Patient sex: M
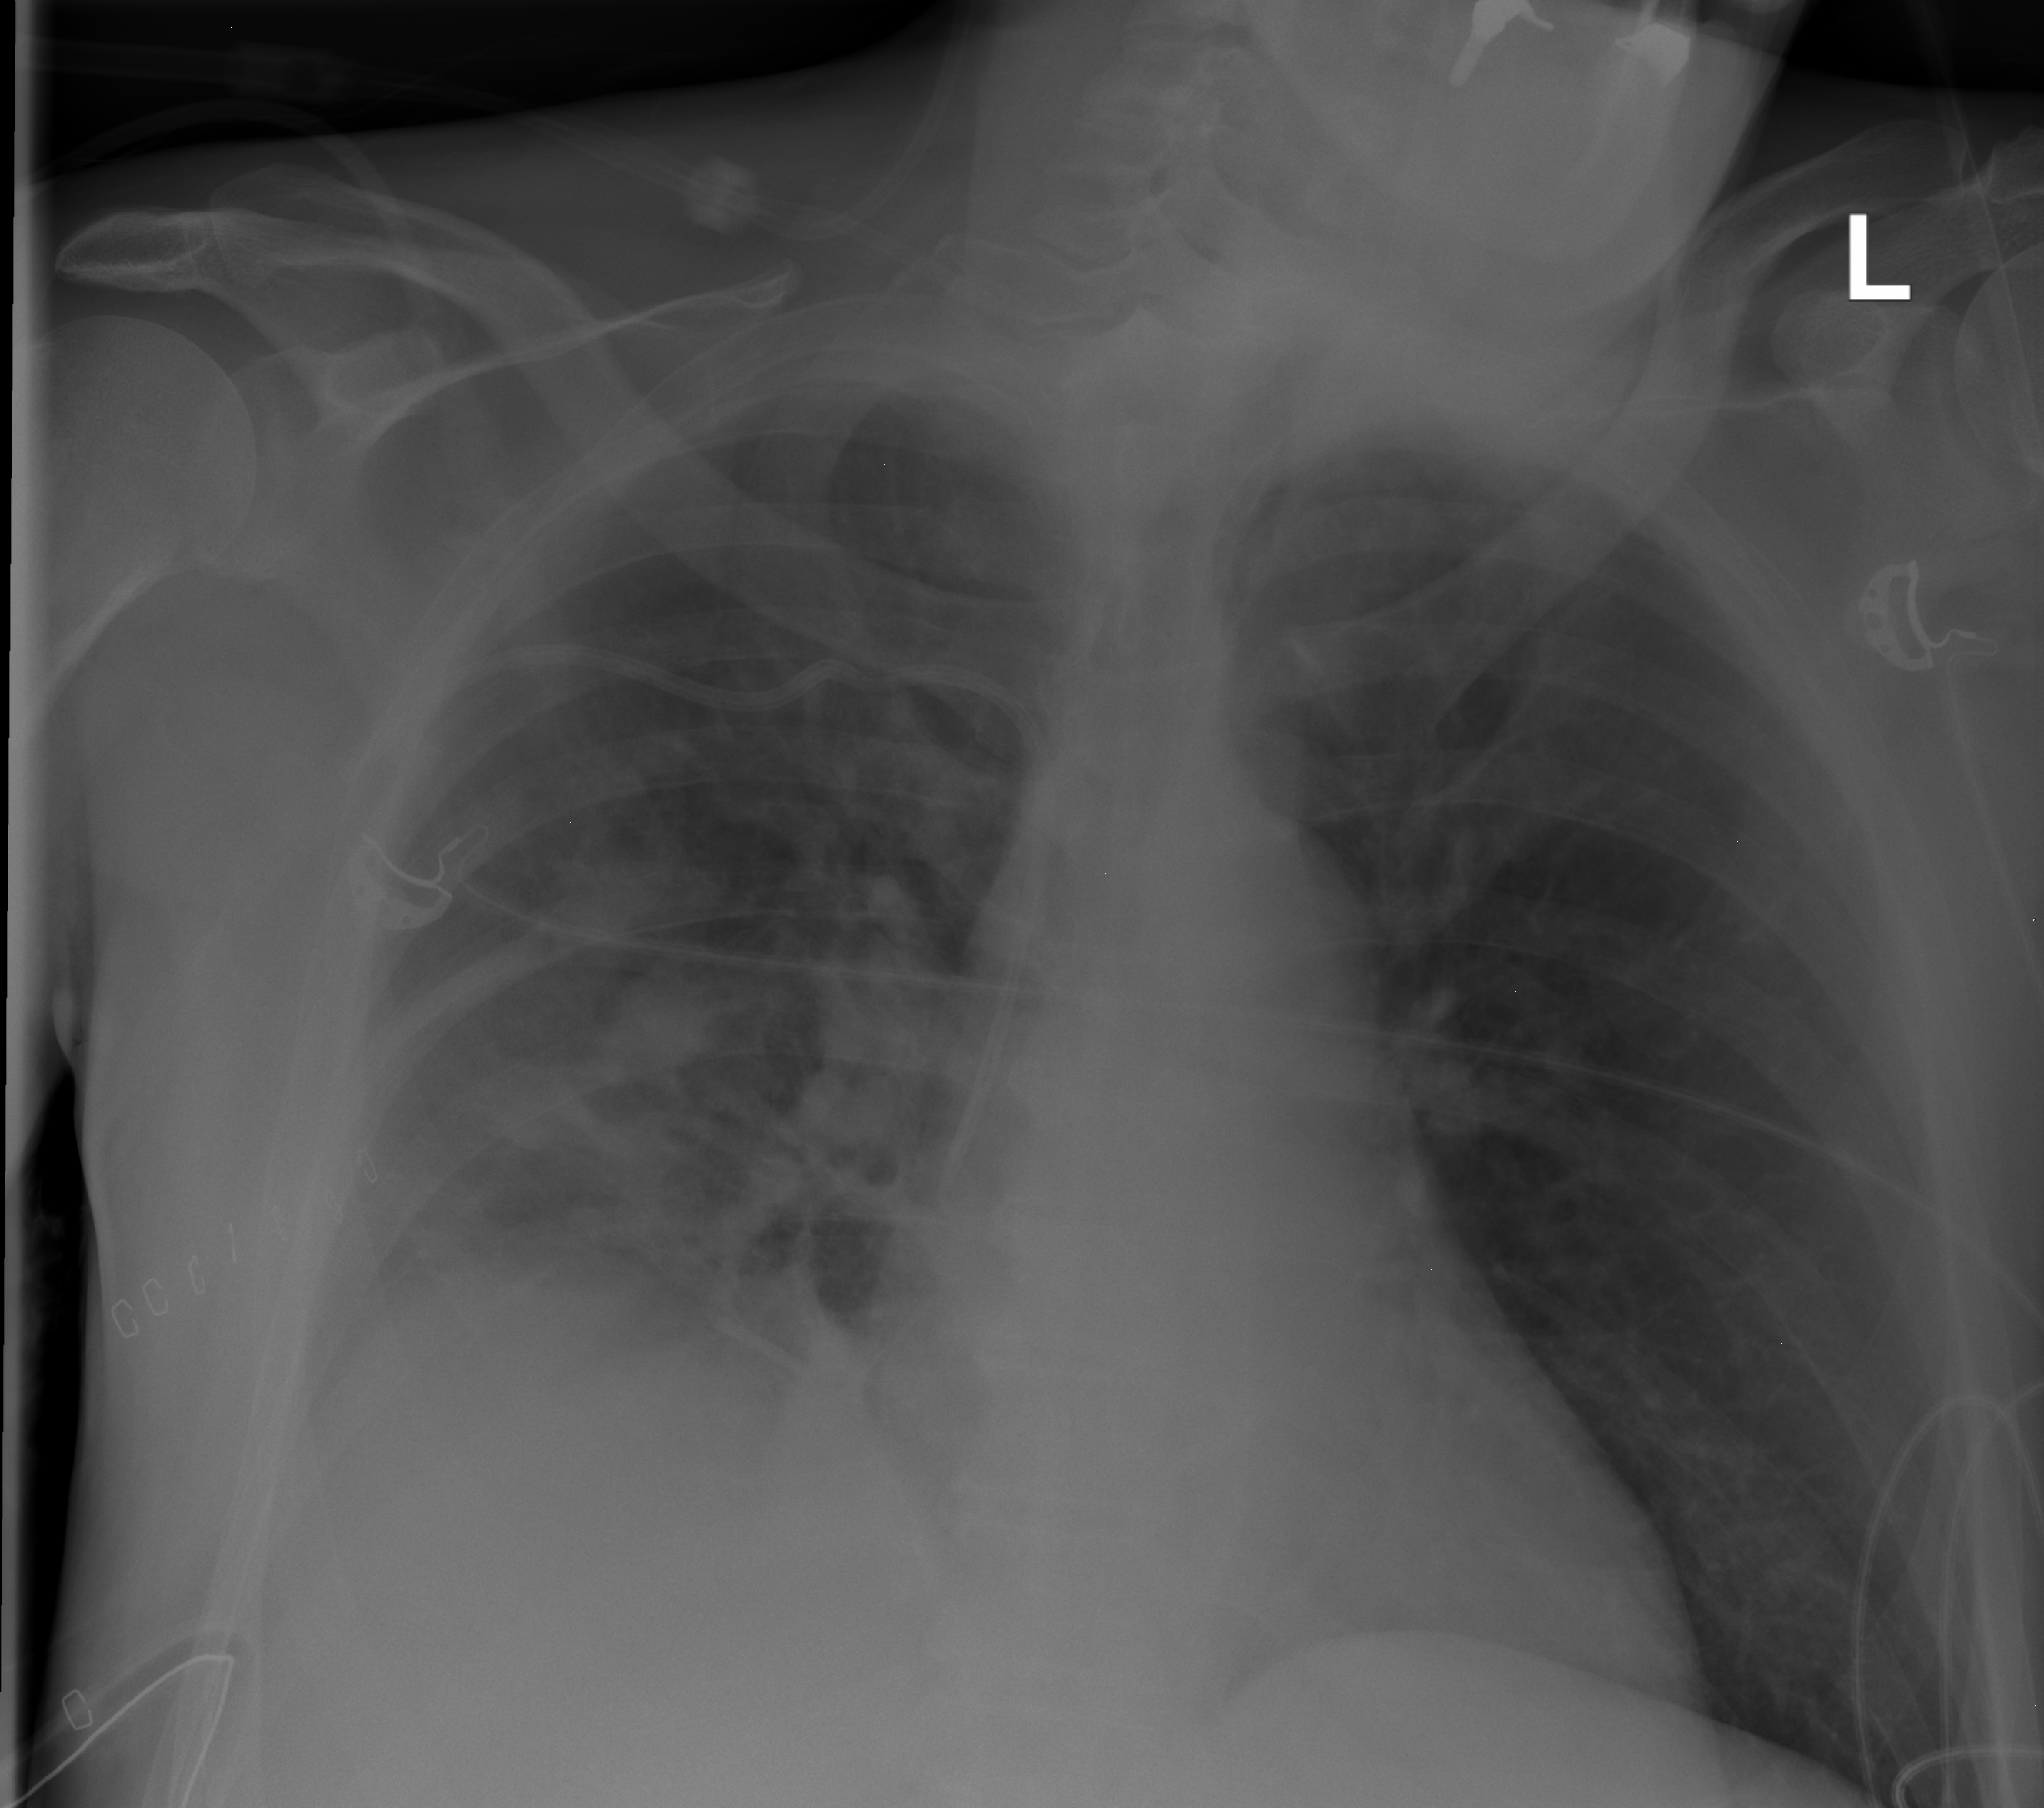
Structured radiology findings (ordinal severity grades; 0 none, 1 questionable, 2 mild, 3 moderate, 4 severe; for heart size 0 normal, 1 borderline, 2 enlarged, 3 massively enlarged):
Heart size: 0
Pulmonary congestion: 0
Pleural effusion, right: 3
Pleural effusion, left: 0
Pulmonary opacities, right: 2
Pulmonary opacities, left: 0
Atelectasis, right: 3
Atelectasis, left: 0